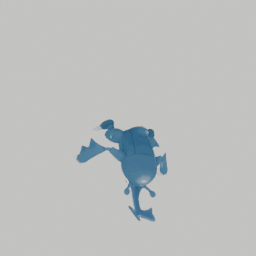
Label: animals